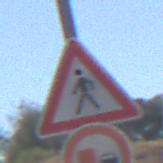
Verkehrszeichen: FussgaengerRechts
Zusatzzeichen unten: UeberholverbotKraftfahrzeuge
Umgebung: Outdoor, RoadRail
Tageszeit: Midday
Wetter: Clear
Licht: Natural
Jahreszeit: Summer
Kontrast: HighContrast